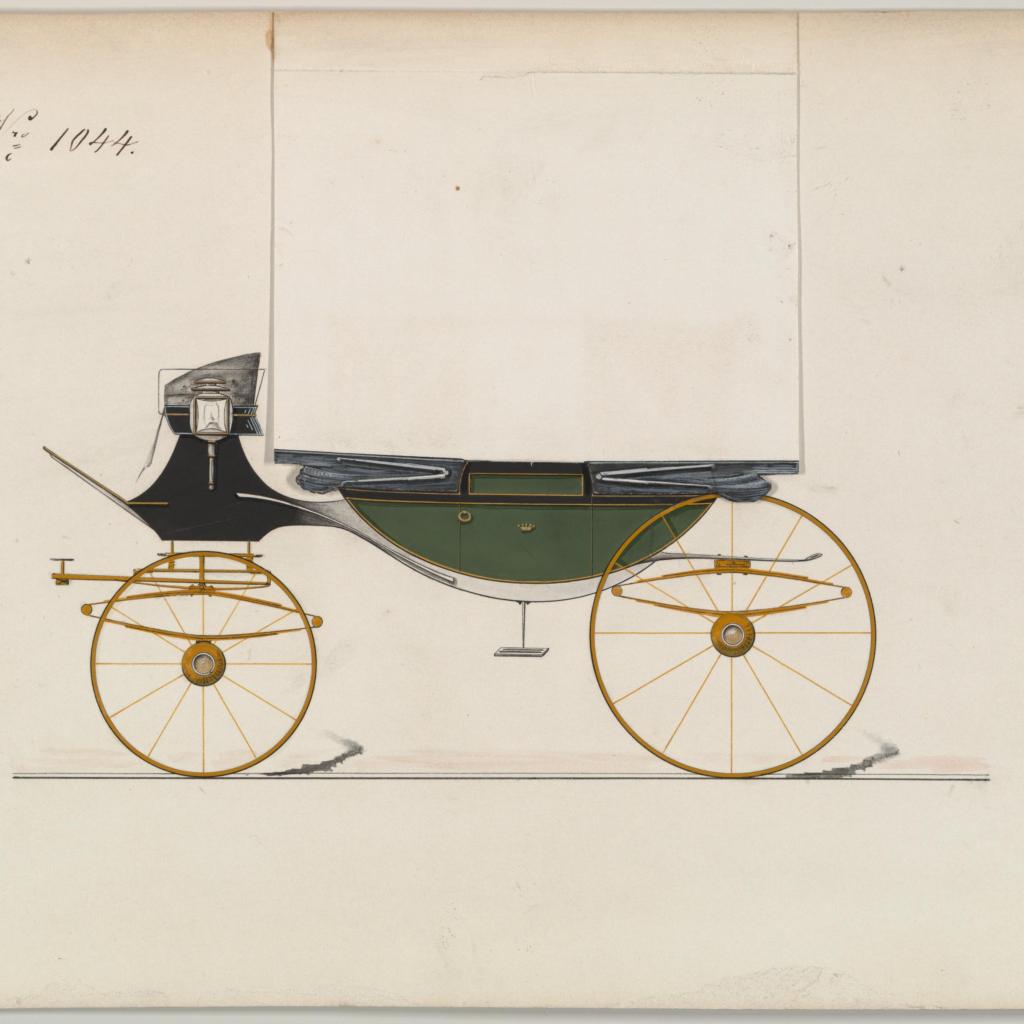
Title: Design for Landau, no. 1044
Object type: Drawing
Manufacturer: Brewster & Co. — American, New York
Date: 1850–70
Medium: Pen and black ink, watercolor and gouache with gum arabic and metallic ink
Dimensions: sheet: 7 3/16 x 9 7/8 in. (18.3 x 25.1 cm)
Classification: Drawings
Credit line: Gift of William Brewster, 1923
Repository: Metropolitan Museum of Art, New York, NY